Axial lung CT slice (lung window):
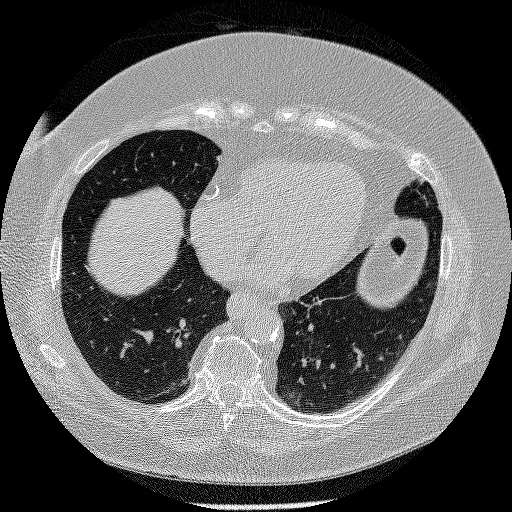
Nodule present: no